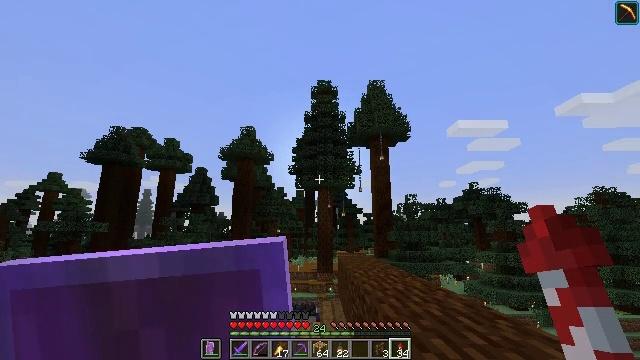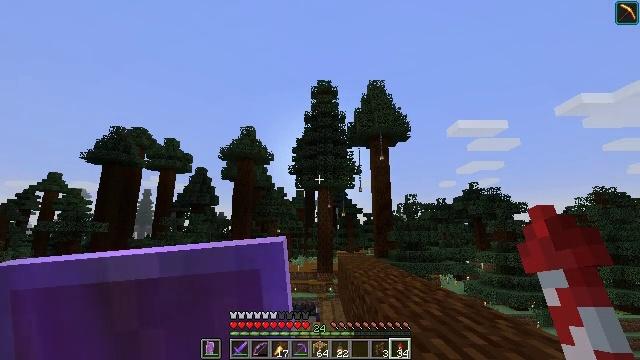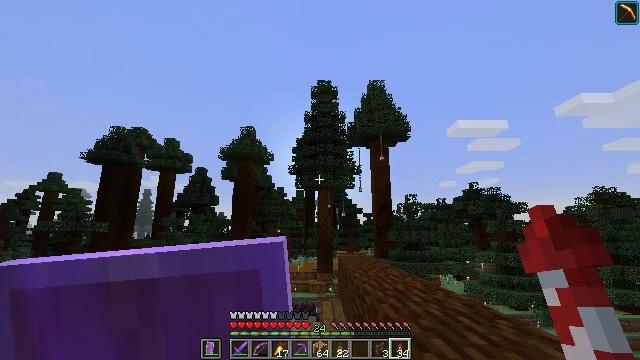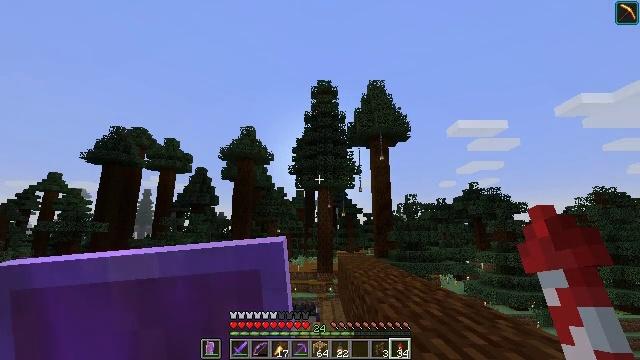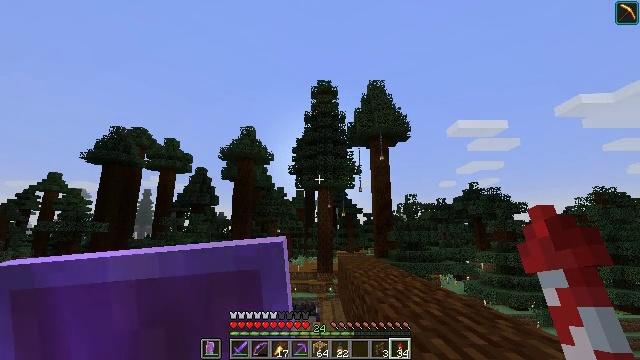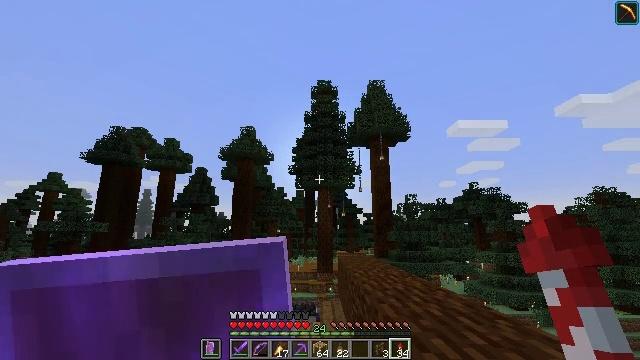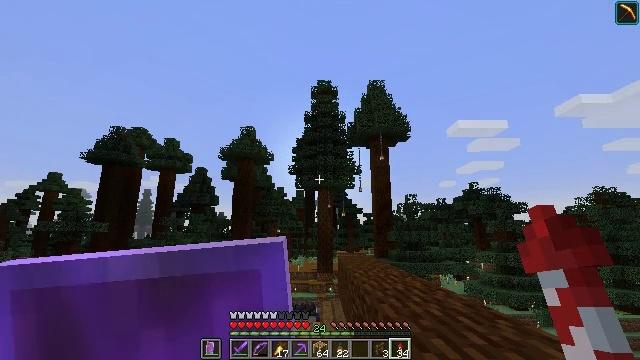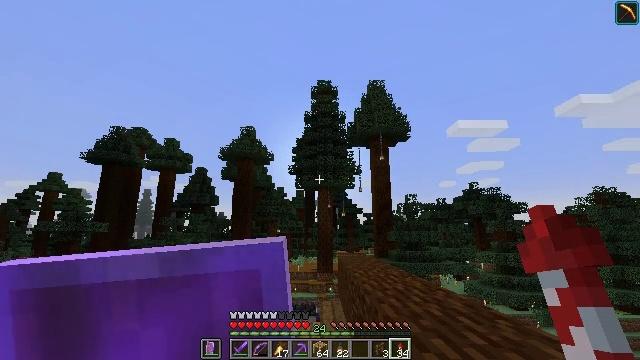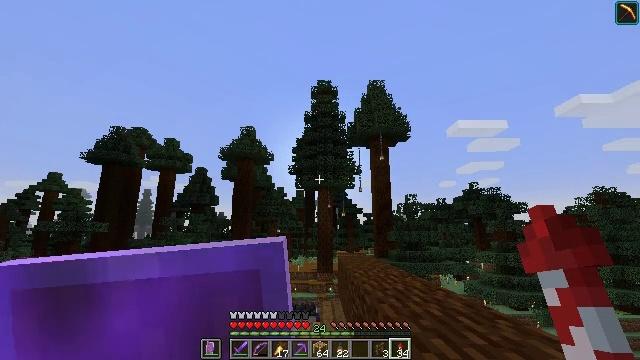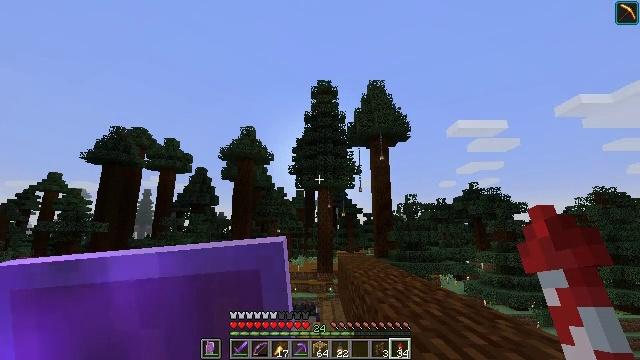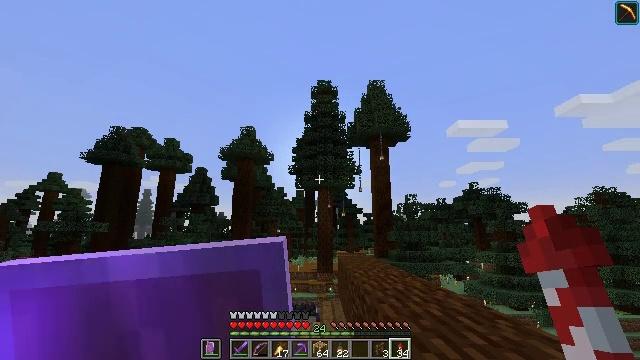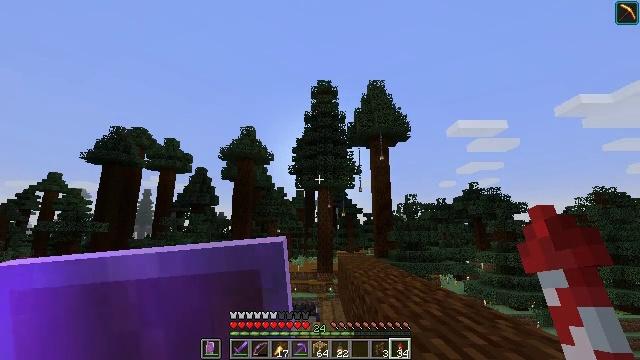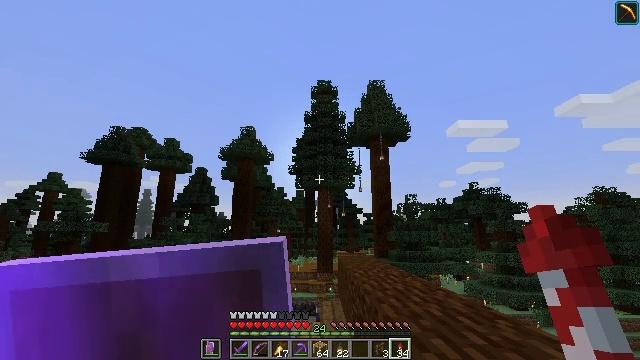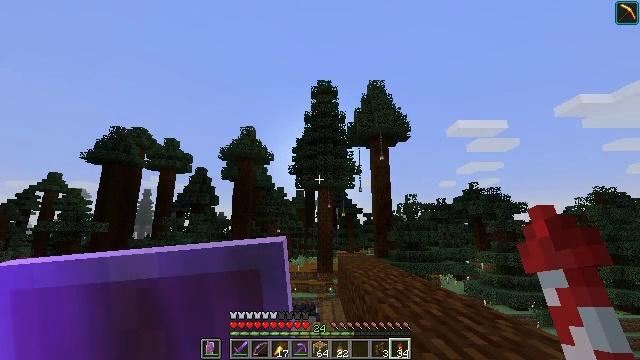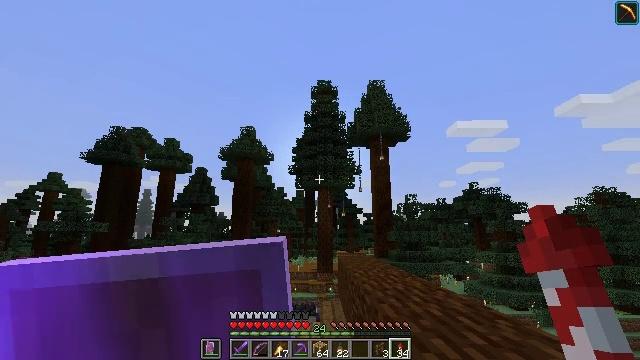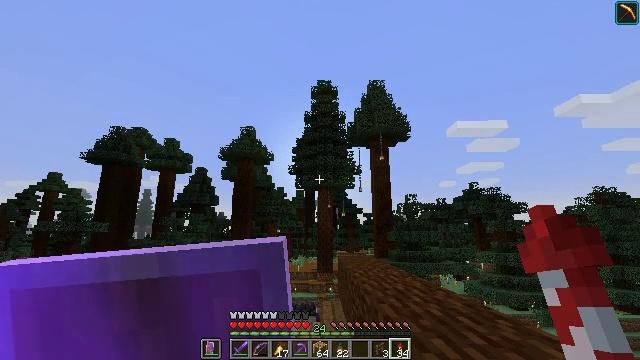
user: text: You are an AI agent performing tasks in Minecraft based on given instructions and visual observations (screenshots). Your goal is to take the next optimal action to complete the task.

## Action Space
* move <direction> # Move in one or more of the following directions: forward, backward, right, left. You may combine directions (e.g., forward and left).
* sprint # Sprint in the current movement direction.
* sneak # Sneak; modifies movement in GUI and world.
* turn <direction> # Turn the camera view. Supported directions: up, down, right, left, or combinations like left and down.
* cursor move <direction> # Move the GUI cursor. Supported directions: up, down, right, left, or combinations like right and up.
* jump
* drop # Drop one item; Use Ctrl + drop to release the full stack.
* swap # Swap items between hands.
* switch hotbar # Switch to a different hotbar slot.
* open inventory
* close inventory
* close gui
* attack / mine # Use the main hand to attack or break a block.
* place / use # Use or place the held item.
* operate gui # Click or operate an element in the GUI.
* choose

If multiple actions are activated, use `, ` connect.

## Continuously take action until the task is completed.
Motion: motion action
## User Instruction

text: Make a brown carpet from brown wool in the crafting menu.
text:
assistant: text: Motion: no_op
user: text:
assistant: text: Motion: no_op
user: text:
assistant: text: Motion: no_op
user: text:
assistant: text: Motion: no_op
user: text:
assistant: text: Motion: no_op
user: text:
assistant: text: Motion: no_op
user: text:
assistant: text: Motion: no_op
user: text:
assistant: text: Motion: no_op
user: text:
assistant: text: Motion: no_op
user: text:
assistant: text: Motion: no_op
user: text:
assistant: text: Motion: no_op
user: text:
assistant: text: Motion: no_op
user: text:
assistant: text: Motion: no_op
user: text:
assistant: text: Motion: no_op
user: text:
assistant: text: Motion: no_op
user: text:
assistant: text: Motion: turn right and up
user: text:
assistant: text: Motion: turn right and up
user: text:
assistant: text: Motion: turn right and up
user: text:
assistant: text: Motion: turn right
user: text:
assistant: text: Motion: turn right
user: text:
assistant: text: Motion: turn right and up
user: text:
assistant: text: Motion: turn right and up
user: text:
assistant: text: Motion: no_op
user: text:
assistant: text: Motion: no_op
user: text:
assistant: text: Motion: no_op
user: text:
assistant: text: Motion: turn left and up
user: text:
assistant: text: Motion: turn left and up
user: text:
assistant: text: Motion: turn left and up
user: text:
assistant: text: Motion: turn left and up
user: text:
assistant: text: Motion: turn left and up